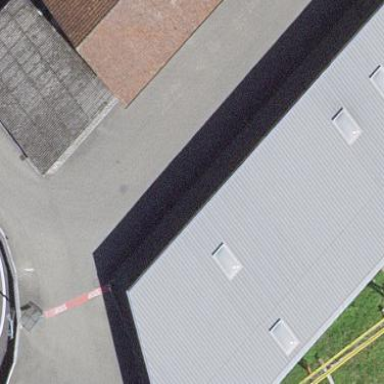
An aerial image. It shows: Industrial building.